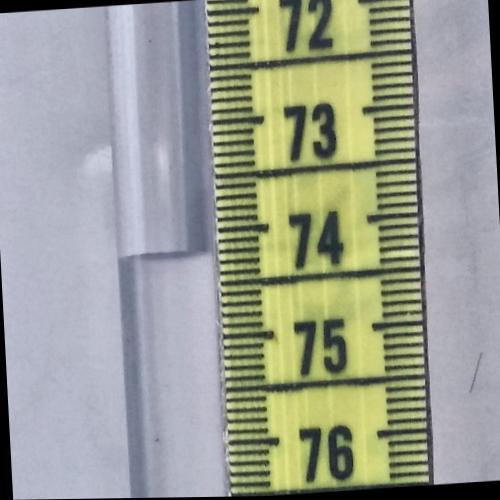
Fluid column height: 74.2 cm